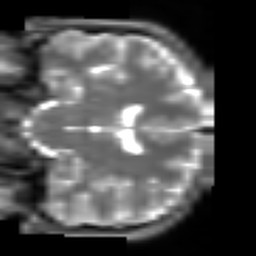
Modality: T2w
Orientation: coronal